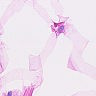
Metastatic tissue present: no